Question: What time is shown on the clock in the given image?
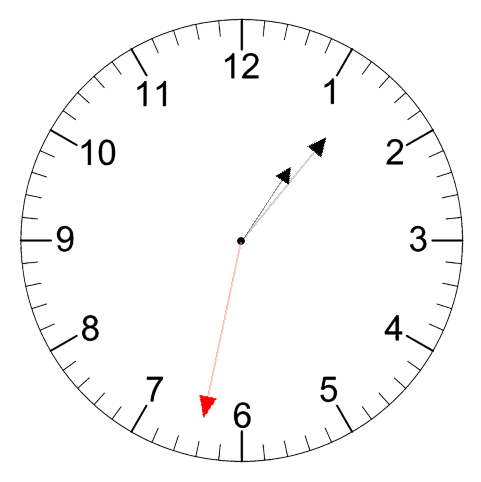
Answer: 01:06:32